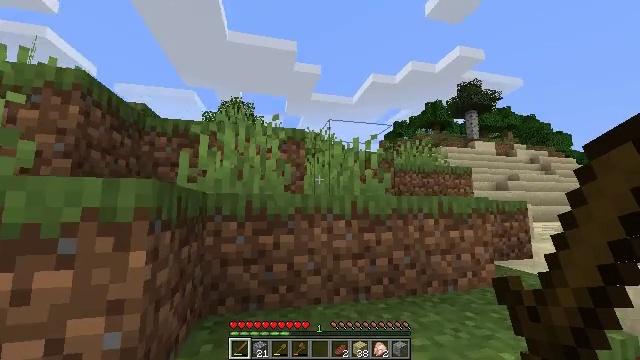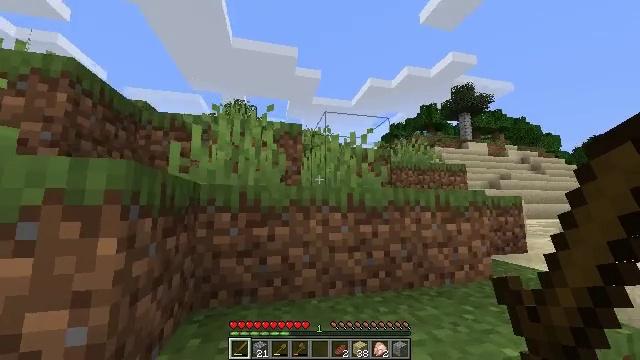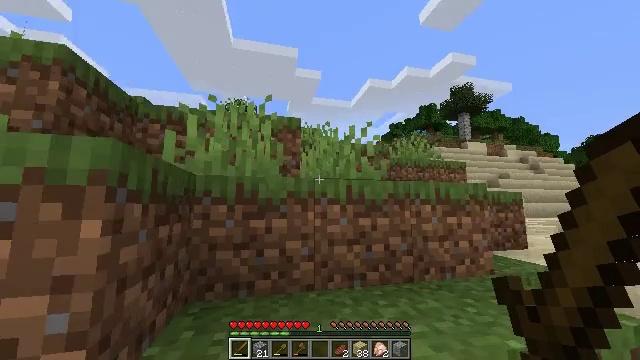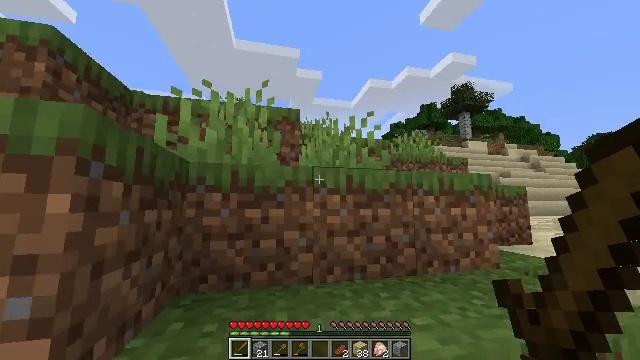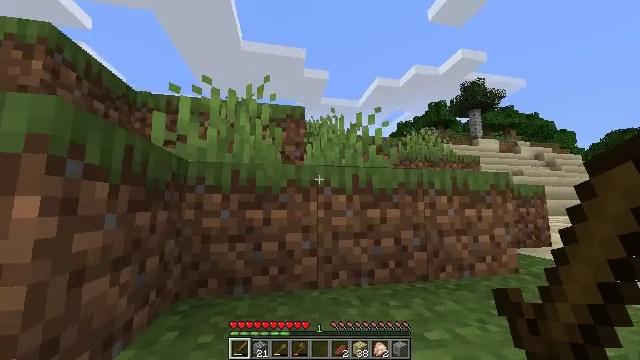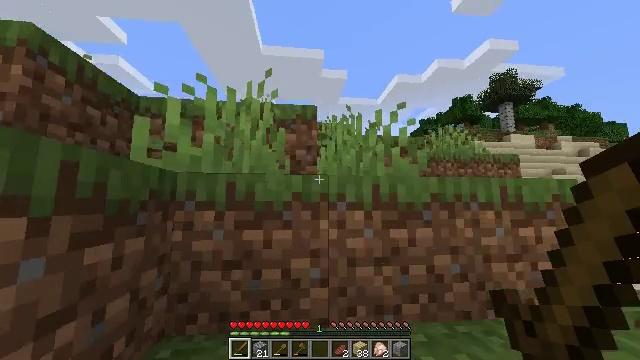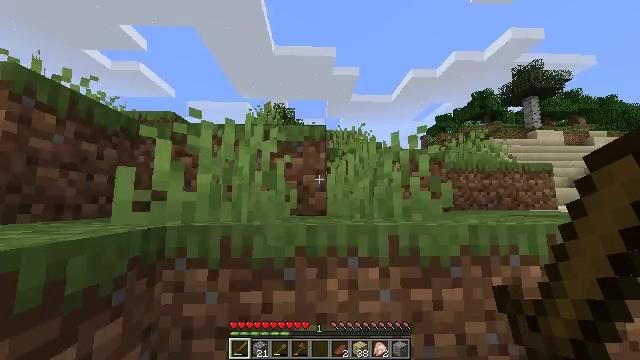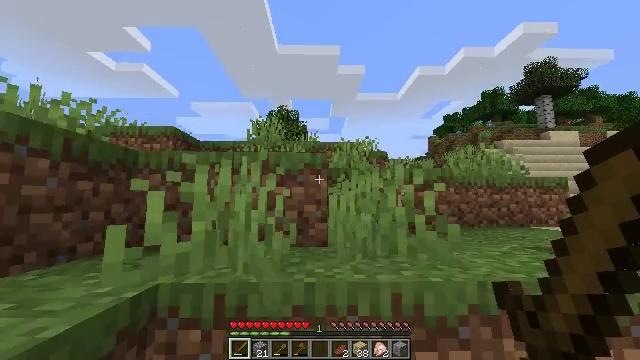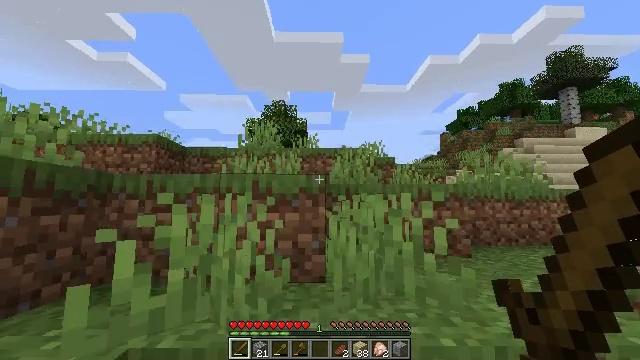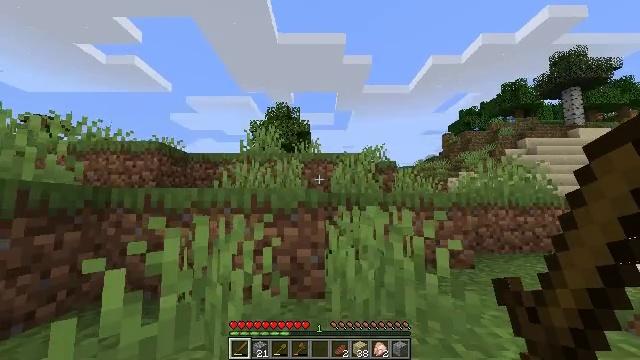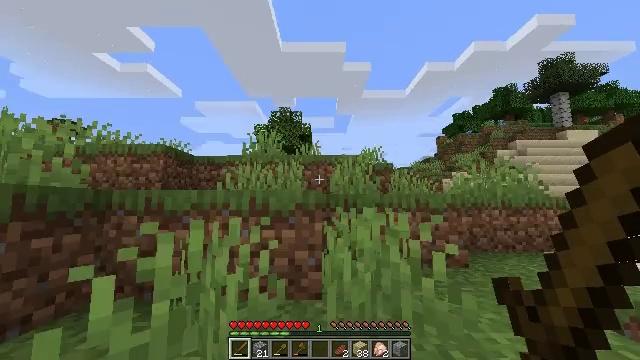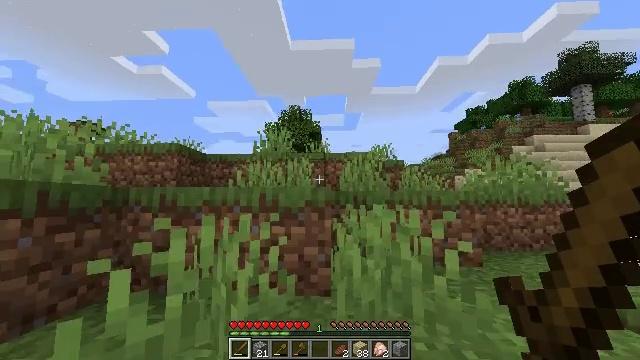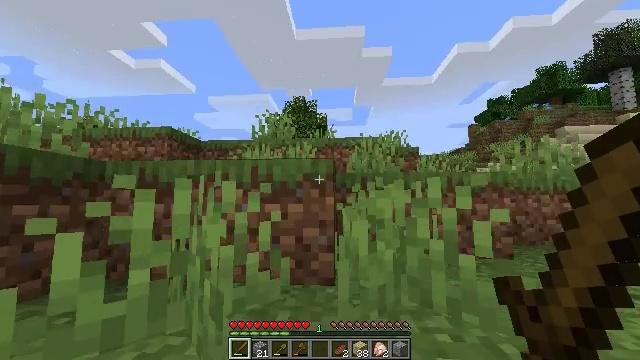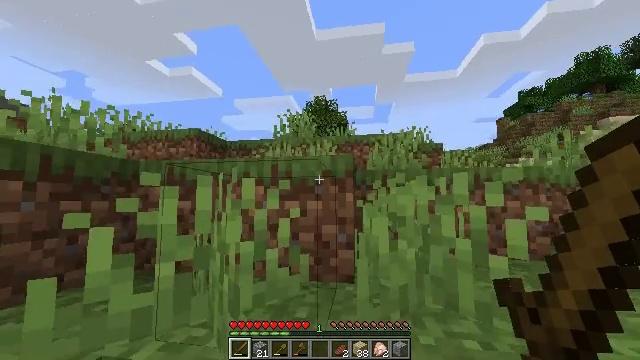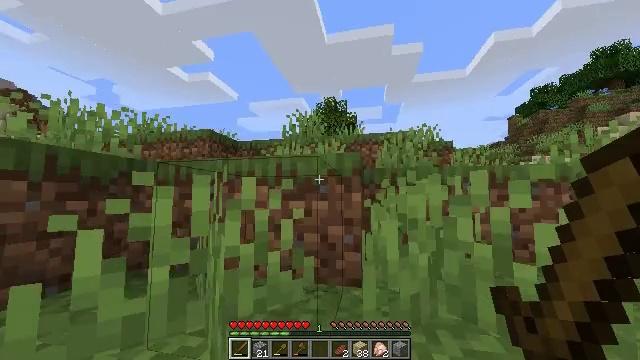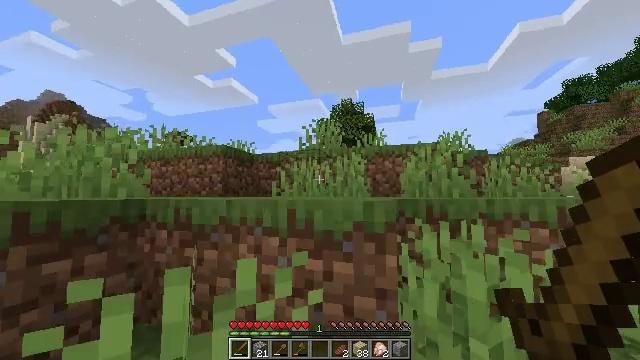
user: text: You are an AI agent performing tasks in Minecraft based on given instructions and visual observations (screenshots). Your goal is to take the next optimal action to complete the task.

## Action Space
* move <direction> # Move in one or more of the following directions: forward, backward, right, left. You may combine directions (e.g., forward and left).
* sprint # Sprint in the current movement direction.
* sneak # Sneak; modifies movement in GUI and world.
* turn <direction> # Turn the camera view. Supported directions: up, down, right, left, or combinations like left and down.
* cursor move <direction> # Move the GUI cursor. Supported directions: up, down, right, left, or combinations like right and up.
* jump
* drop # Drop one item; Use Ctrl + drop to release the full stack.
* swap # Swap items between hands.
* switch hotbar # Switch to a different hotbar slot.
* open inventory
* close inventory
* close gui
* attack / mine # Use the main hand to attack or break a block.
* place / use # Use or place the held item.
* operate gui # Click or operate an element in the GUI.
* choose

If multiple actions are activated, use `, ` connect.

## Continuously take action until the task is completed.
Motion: motion action
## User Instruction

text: Break the birch leaves block.
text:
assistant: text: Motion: move forward, sprint, jump
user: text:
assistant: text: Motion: move forward, sprint, jump
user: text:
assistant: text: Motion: move forward, sprint, jump
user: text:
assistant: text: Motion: move forward, sprint, turn left, jump
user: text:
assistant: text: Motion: move forward, sprint, turn left, jump
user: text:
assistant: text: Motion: move forward, sprint, turn left, jump
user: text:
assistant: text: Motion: move forward, sprint, turn left, jump
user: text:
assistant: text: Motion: move forward, sprint, jump
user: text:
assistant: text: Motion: move forward, sprint, jump
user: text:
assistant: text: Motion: move forward, sprint, jump
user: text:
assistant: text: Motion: move forward, sprint, turn left, jump
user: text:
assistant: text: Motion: move forward, sprint, turn left, jump
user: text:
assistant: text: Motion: move forward, sprint, turn left, jump
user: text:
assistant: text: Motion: move forward, sprint, turn left, jump
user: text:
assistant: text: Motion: move forward, sprint, turn left, jump
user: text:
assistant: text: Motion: move forward, sprint, turn left, jump
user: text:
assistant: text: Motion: move forward, sprint, turn left and down, jump
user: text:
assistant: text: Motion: move forward, sprint, turn left, jump
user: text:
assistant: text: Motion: move forward, sprint, turn left, jump
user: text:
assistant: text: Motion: move forward, sprint, turn left, jump
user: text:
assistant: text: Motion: move forward, sprint, turn left, jump
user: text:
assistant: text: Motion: move forward, sprint, turn left, jump
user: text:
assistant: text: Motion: move forward, sprint, turn left, jump
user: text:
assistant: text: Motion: move forward, sprint, turn left, jump
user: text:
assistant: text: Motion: move forward, sprint, jump
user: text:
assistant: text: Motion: move forward, sprint, jump
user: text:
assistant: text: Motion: move forward, sprint, jump
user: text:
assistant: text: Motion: move forward, sprint, jump
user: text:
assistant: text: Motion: move forward, sprint, jump
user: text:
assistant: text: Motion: move forward, sprint, jump